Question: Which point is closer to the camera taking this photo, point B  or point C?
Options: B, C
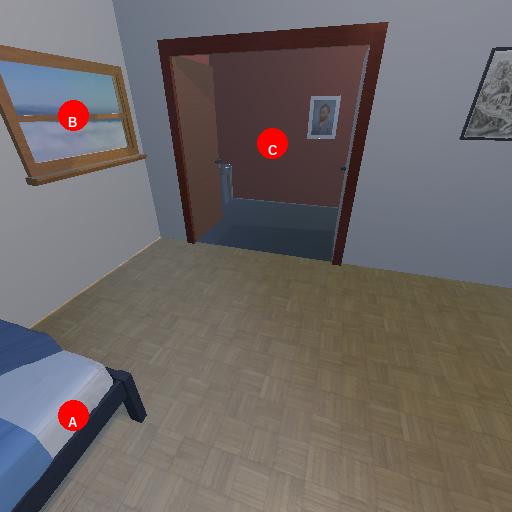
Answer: B